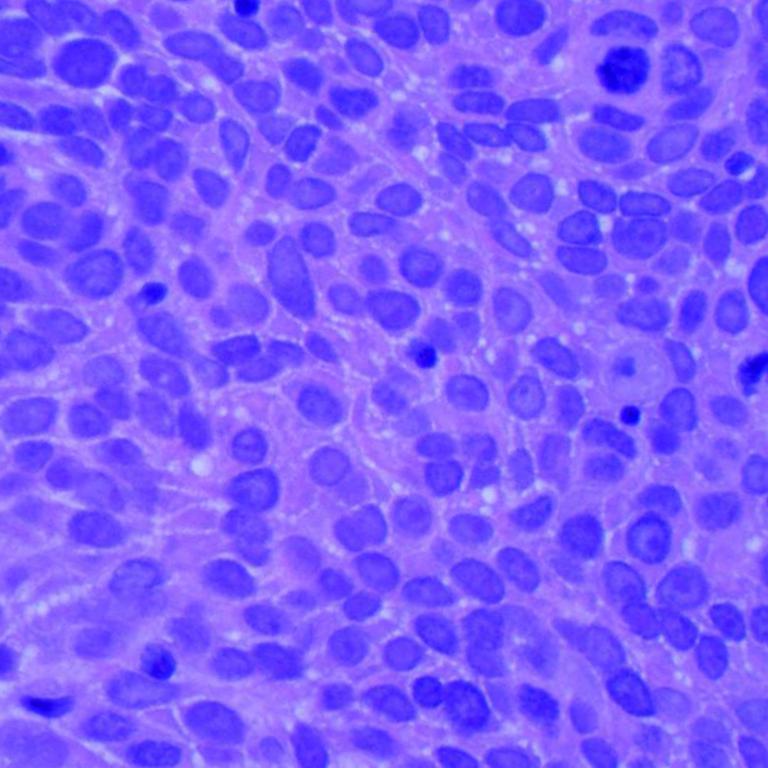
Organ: lung
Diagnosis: squamous carcinomas